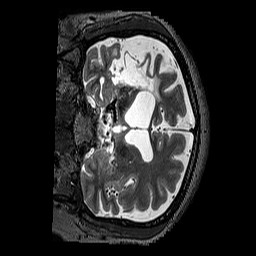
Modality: T2w
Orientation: coronal
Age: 46
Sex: male
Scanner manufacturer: siemens
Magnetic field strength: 3 T
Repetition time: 3.2 s
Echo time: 0.567 s